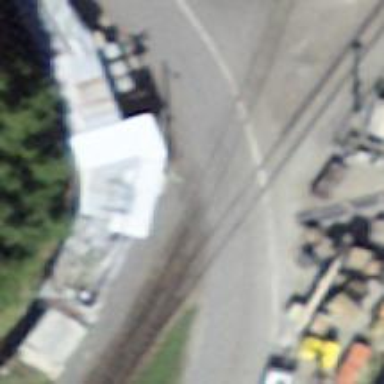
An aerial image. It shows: Railway level crossing.